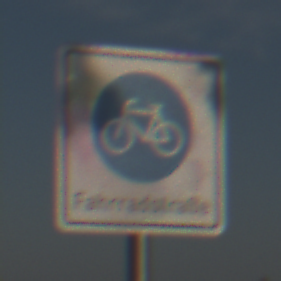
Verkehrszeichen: BeginnFahrradstrasse
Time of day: MorningAfternoon
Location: Outdoor (Nature)
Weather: PartlyCloudy
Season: NotSpecified
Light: Natural